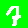
Digit: 7